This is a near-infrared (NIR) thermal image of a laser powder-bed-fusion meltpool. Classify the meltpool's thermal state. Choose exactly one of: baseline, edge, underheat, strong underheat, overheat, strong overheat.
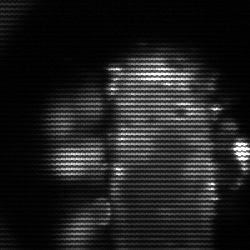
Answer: strong underheat